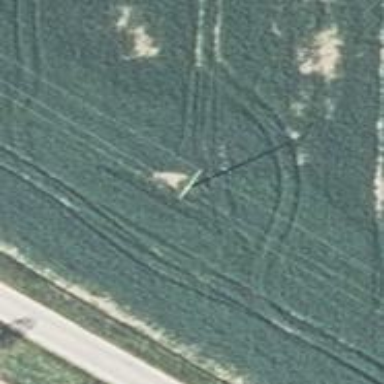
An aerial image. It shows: Power pole.